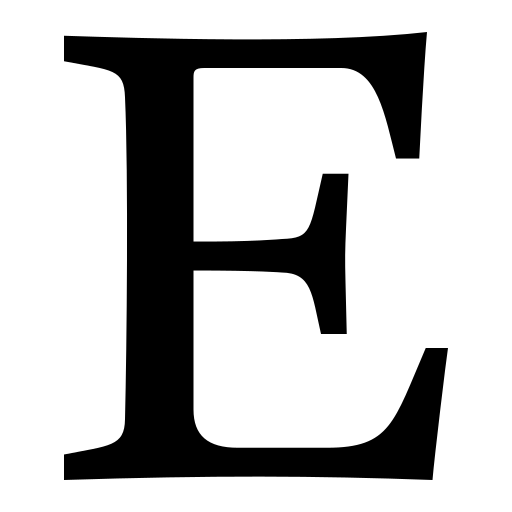
Tags: icon, FontAwesome, fa-icon, brand, etsy